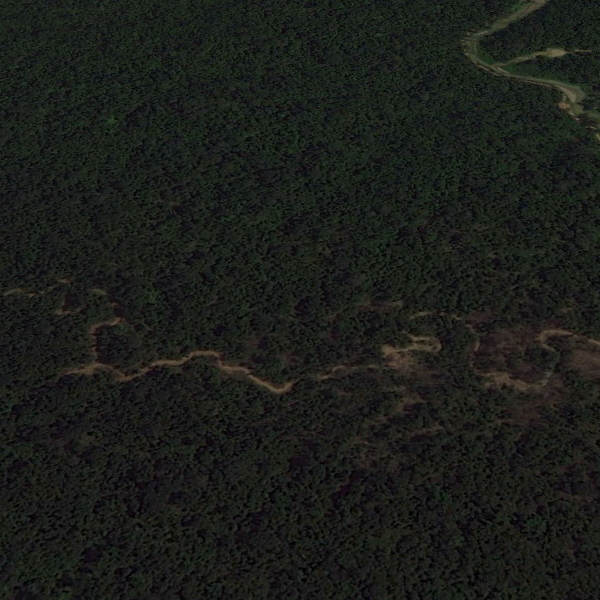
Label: Forest